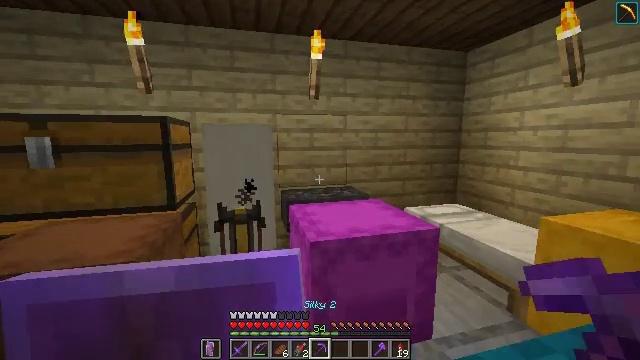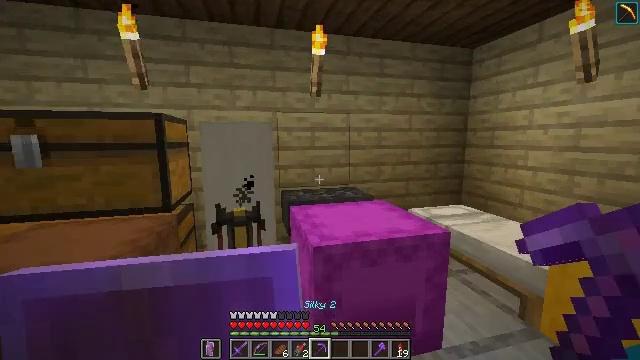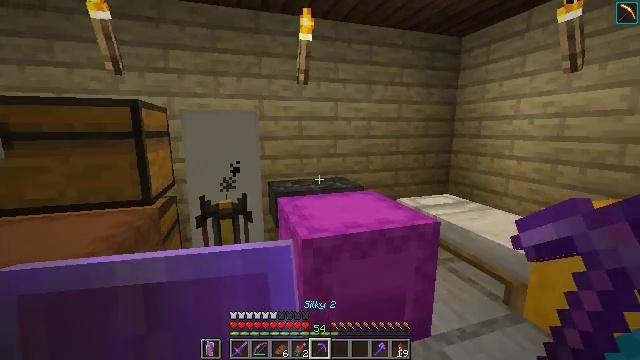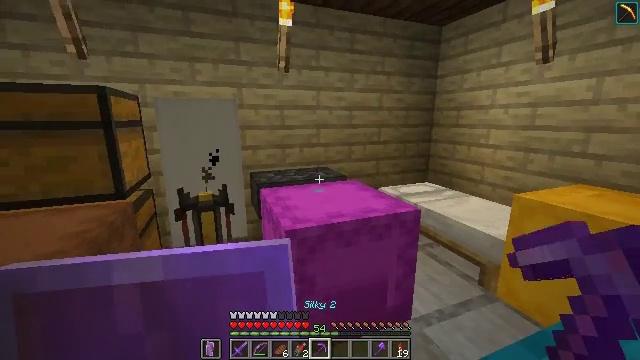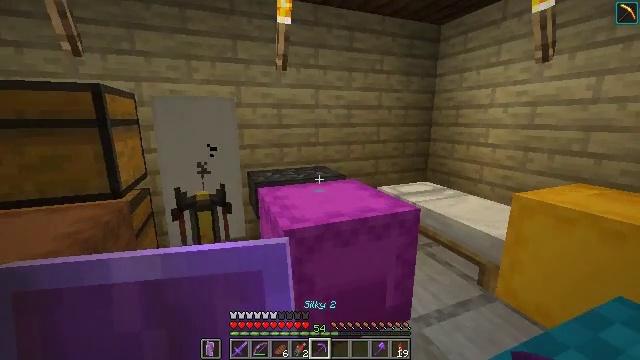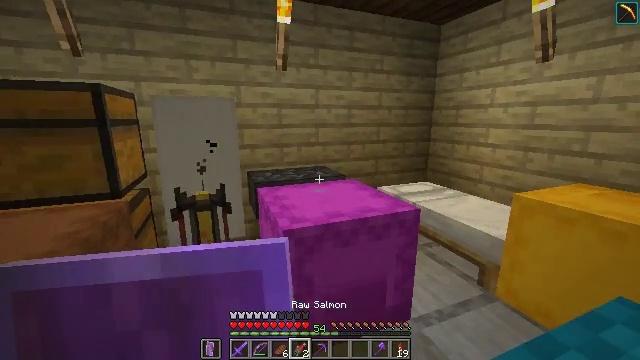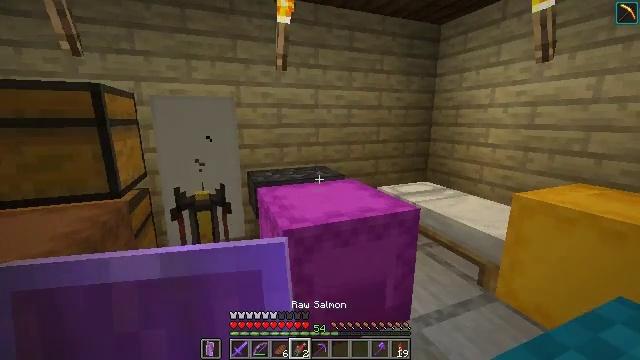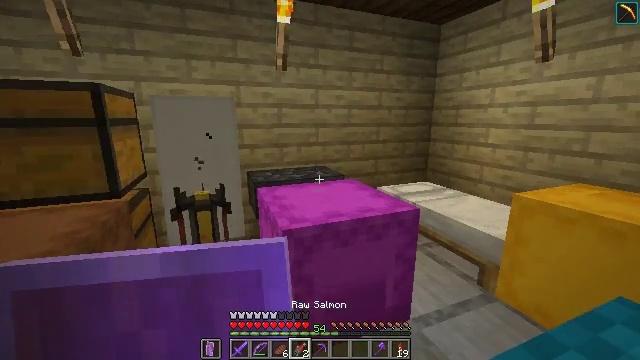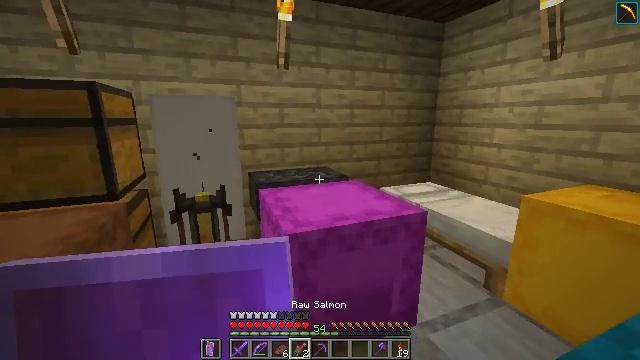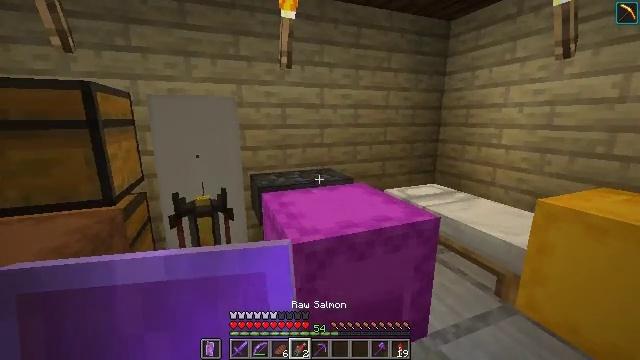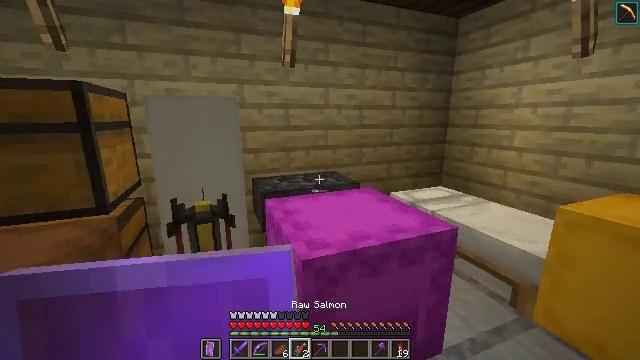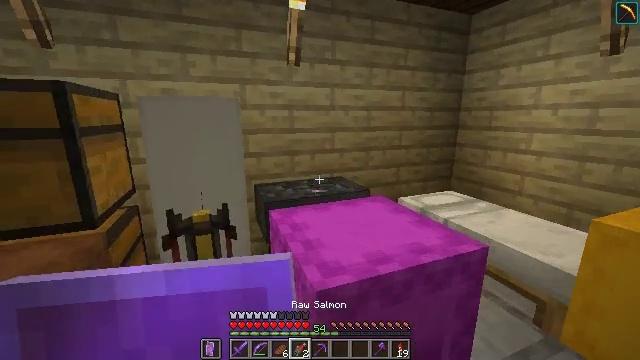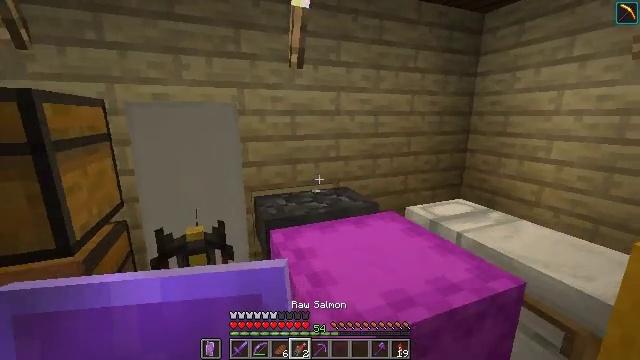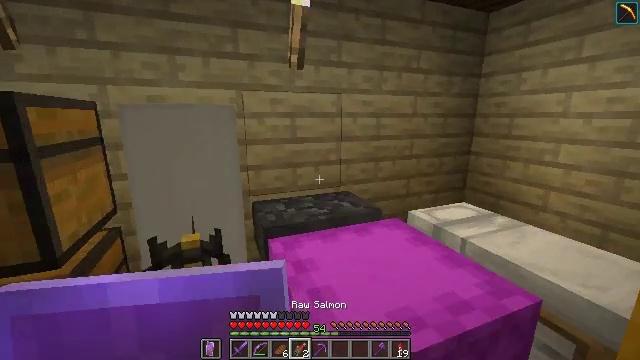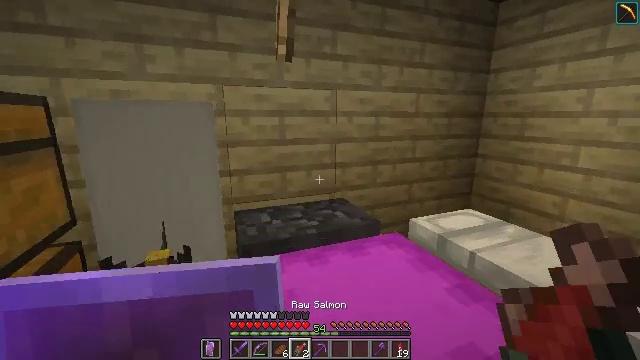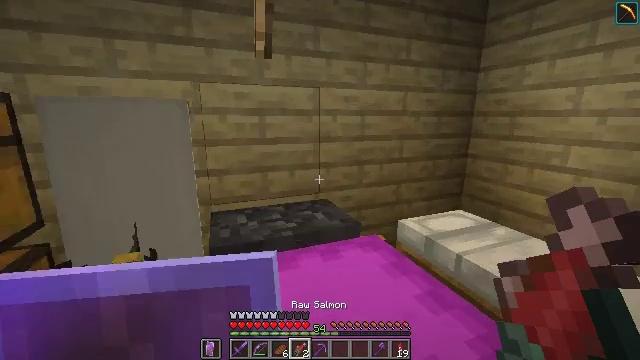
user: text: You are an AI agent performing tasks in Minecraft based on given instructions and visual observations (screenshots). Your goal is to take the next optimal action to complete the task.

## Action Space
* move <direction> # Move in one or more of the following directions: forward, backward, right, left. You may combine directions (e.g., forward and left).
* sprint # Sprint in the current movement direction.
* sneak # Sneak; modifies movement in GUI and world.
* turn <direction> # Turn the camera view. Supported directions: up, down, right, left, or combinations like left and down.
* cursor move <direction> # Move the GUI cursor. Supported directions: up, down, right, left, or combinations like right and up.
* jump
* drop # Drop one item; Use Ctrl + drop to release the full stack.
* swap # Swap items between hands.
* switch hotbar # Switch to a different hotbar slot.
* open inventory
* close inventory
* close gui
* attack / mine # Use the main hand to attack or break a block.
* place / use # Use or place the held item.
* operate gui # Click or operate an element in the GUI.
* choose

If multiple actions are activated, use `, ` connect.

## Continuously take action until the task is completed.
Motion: motion action
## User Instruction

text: Attack the brown shulker box to remove it.
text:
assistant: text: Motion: no_op
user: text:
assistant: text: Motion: turn right and down
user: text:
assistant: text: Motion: turn right and down
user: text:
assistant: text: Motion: no_op
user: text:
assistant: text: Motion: no_op
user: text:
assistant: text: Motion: no_op
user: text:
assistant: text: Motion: no_op
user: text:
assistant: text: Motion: move forward
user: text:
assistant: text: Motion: move forward
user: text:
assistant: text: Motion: move forward
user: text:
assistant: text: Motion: move forward
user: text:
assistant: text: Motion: move forward
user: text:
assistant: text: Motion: move forward
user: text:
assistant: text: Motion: move forward and move right
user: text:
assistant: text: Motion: move forward and move right
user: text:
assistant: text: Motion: move forward and move right
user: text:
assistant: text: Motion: move forward and move right, turn left and down
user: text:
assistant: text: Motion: move forward and move right, turn left and down
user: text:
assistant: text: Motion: move forward and move right, turn left and down
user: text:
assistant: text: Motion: move forward and move right, turn left and down
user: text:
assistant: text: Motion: move forward and move right, turn left and down
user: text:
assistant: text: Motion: move forward and move right, turn left and down
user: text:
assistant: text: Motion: move right, turn left
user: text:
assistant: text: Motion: no_op
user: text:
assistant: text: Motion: no_op
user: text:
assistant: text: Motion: no_op
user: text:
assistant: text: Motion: no_op
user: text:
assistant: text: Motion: turn left
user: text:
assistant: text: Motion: no_op
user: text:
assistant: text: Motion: turn left